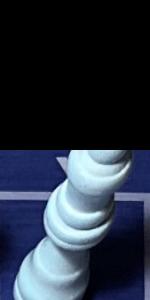
Label: Queen_White